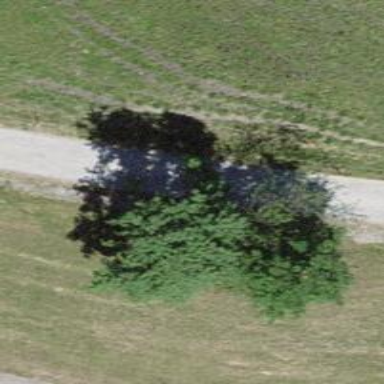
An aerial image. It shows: Deciduous tree with broadleaved leaves.